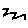
Label: zigzag